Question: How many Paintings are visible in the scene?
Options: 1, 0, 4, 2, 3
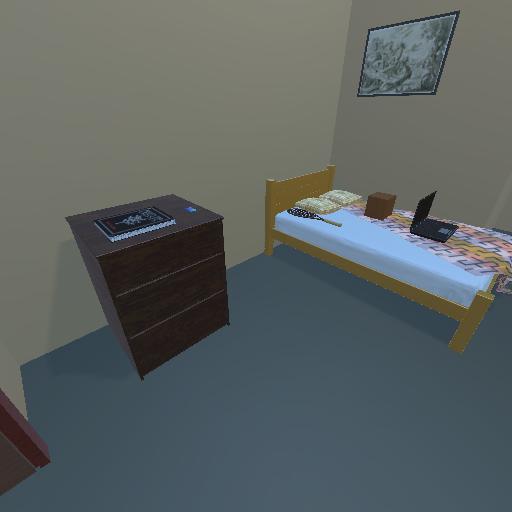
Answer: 1